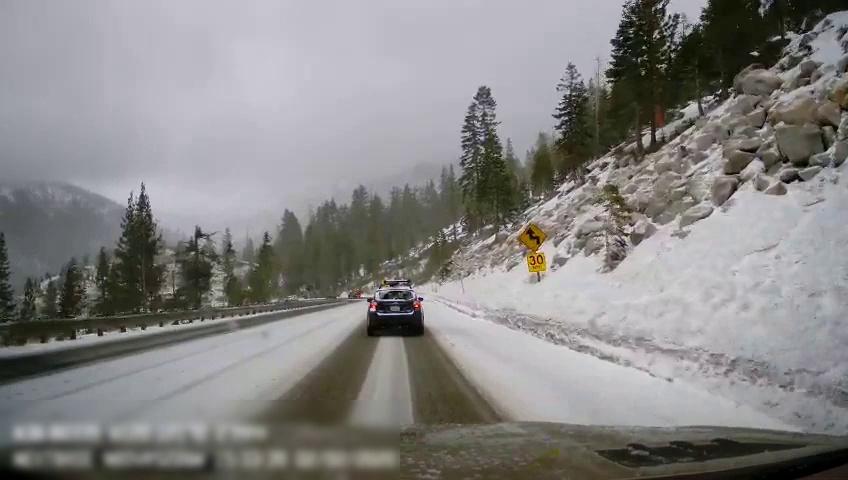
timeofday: Day
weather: Snowy
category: Drivable Space
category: Vehicles | Car
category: Traffic | Signs
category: Traffic | Signs